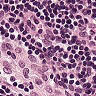
Metastatic tissue present: no